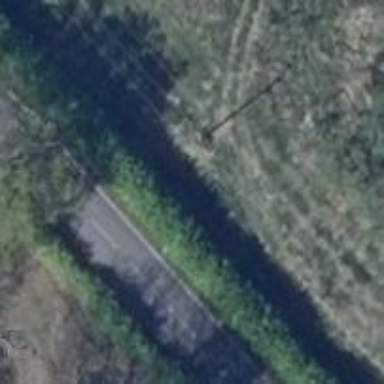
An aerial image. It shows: Power pole.